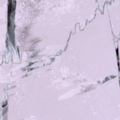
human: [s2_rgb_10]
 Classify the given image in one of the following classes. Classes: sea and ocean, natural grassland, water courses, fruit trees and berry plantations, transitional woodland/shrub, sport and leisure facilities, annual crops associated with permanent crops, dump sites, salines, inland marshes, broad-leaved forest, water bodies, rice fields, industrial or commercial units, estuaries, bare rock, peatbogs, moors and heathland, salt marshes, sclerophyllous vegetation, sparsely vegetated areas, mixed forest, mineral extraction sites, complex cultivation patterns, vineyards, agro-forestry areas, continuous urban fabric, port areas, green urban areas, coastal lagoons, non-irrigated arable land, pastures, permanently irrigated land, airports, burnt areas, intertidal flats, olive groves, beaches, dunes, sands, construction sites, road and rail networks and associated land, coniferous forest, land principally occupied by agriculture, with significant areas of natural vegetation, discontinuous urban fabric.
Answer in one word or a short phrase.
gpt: sea and ocean